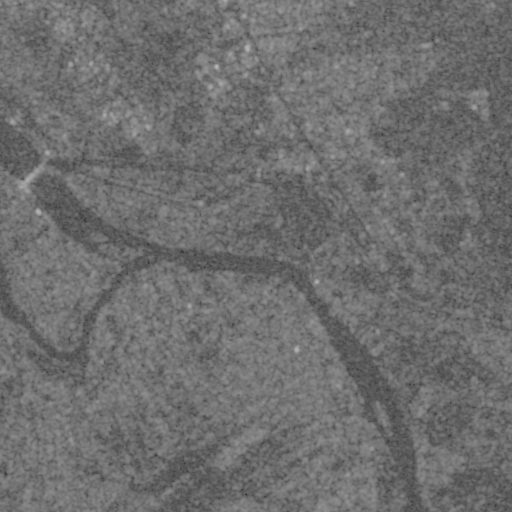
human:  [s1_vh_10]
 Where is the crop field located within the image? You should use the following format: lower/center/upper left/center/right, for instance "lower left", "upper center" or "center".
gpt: The crop field is located in the upper right of the image.
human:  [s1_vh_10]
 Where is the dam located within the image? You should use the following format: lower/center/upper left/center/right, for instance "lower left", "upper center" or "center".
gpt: The dam is located in the upper left of the image.
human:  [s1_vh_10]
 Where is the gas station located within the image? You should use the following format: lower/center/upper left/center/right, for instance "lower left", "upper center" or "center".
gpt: The gas station is located in the center right of the image.
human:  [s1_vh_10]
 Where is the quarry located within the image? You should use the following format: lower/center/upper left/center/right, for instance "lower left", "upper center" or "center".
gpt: There is no quarry in the image.

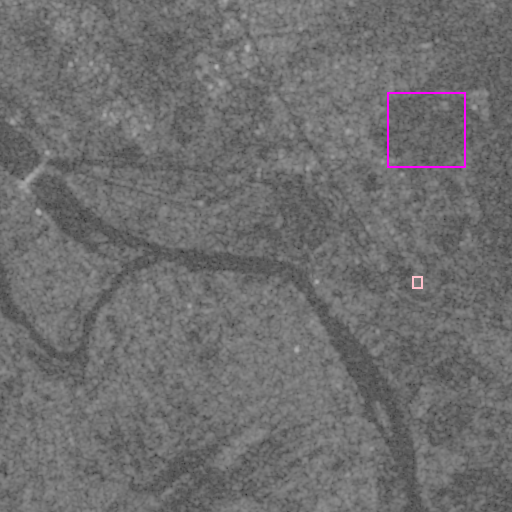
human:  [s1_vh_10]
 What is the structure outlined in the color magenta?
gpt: The structure outlined in magenta is a crop field.
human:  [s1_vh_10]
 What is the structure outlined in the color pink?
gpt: The structure outlined in pink is a gas station.
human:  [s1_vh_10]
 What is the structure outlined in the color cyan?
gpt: There is no cyan outline.